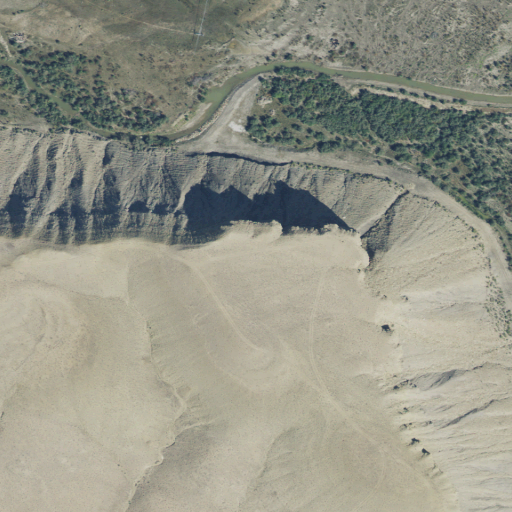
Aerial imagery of cliff(s) in Utah named The Breaks containing shrub, pasture, woody wetlands, and herbaceous wetlands